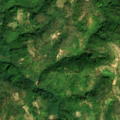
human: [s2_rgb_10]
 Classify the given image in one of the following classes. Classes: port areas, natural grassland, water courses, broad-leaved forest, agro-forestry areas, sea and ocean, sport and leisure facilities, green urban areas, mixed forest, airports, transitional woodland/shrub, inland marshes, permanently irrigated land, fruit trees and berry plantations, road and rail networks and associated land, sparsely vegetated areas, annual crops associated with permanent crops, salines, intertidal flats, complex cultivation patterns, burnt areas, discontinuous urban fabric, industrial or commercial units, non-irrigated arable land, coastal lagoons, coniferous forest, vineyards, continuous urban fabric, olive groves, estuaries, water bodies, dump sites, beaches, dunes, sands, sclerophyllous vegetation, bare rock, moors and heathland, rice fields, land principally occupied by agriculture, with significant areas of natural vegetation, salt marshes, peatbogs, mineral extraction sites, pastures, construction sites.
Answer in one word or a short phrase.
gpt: land principally occupied by agriculture, with significant areas of natural vegetation, broad-leaved forest